Question: I'm quite new to VBA and working on a custom function (which will be used for more complicated purposes in the future - that is the reason for which I want to do this using VBA instead of standard formulas) whose task should be to get the date from the cell and specify its position (i.a. row number) within the column (e.g. column A).
This simple task I have solved by the following procedure:
'''
Function TempRowNumber(OrgDate)
TempRowNumber = WorksheetFunction.Match(OrgDate, Range("A:A"), 0)
End Function
'''
It works well, of course. However the problem is, that it may happen that the date entered into function is not included in the range. In this case, the function should search for the latest entered date, before that date. As in this range the dates are always sorted chronologically, I planned to construct an error checking formula (as an condition) and the appropriate loop.
The problem is, that if I write a formula like this:
'''
=ISERROR(MATCH(C23;A:A;0))
'''
it's all good (the formula returns TRUE if the date from cell C23 is found within the column A, and FALSE if the date is not found). But if try to rewrite this formula into VBA procedure, i.a.:
'''
Function FindDate(OrgDate)
FindDate = IsError(WorksheetFunction.Match(OrgDate, Range("A:A"), 0))
End Function
'''
the custom function returns '#VALUE!' error if the date is not found (and FALSE if it's not).
Below I attach a snapshot about what I describe.

Have you any idea what should I do? Thanks in advance.
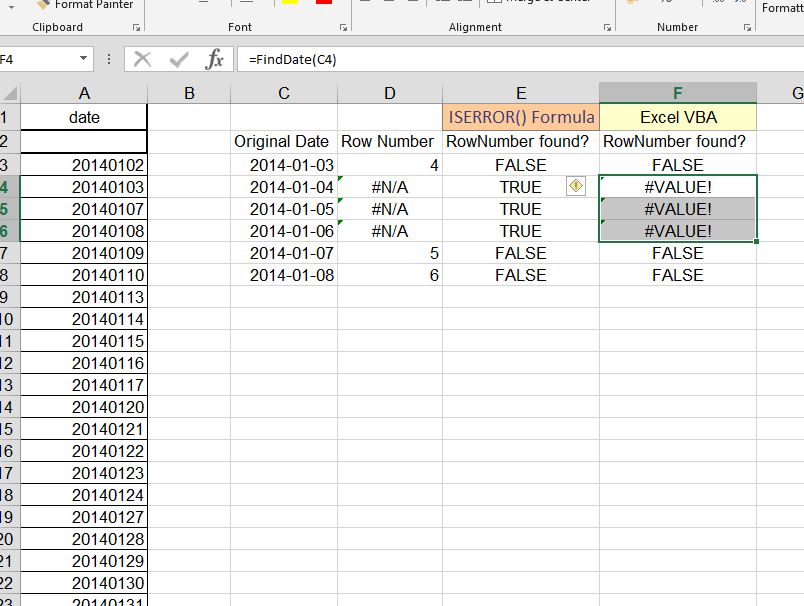
Answer: I don't know the reason behind it but this works:
'''
Function FindDate(Orgdate)
FindDate = IsError(Application.Match(Orgdate, Range("A:A"), 0))
End Function
'''
Logically it should work the same way as 'WorksheetFunction.Match' and can be evaluated by 'IsError' the same way but I've tried it and I'm getting the same result as yours.